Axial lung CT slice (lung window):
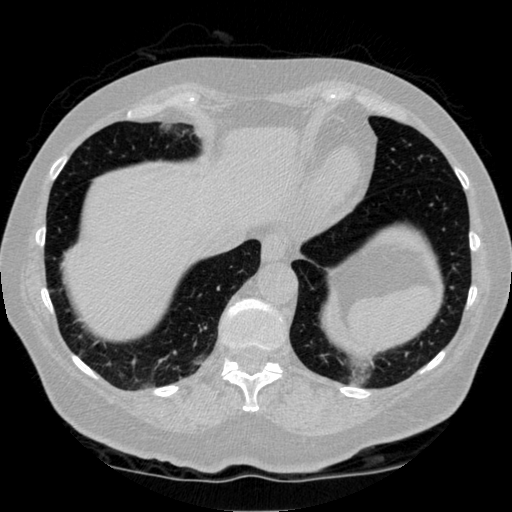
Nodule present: no